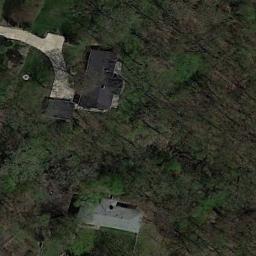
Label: sparse_residential